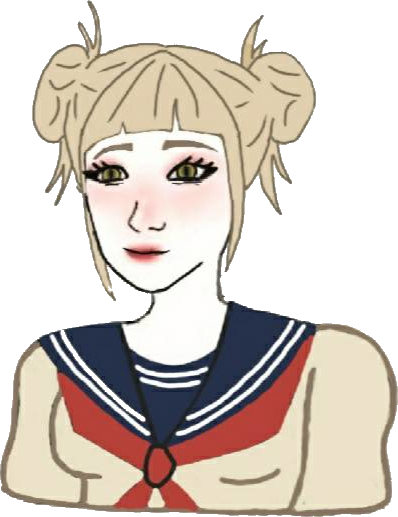
Label: 5_Doomer_Girl